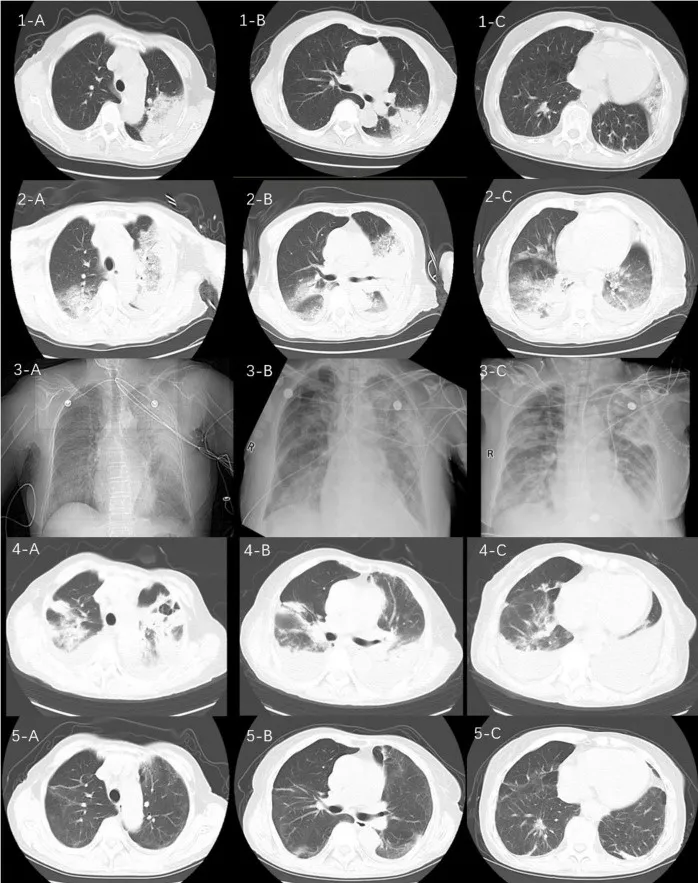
Sequential computed tomograms (CTs) of the patient's chest. CT at a local hospital (1A-C) appeared to show a solid shadow in the upper lobe of the left lung. CT on admission (2A-C) showed multiple exudative lesions in both lungs. The next images (3A-C) represent the patient's chest x-ray findings at the time of admission to our hospital, on the 5th and 10th days, respectively. CTs on the 15th day of admission (4A-C) suggested infection in both lungs with partially absorbed and partially enlarged lesions as well as an enlarging pleural effusion on the left side. CTs 1 month after discharge (5A-C) show substantial resorption of the lesions in both lungs.
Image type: radiology (ct)